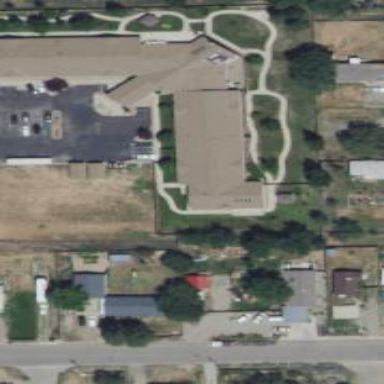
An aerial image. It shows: Nursing home building.